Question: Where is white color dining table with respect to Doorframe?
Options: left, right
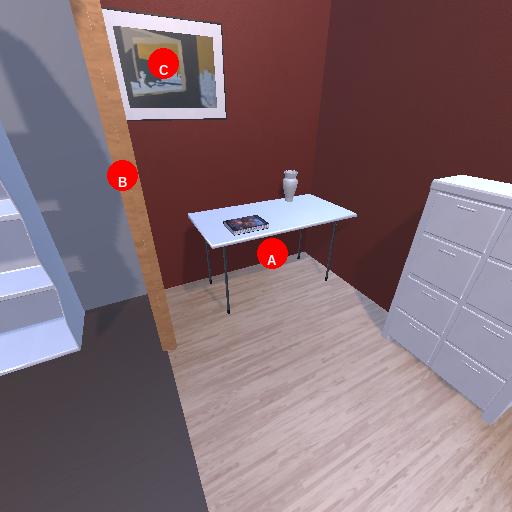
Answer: left